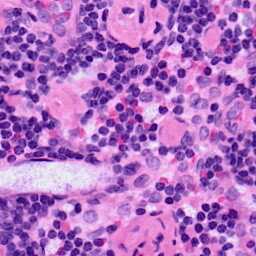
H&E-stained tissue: LymphNode